Aerial crown-view tile of a tropical tree (Barro Colorado Island, Panama), acquired 20250715:
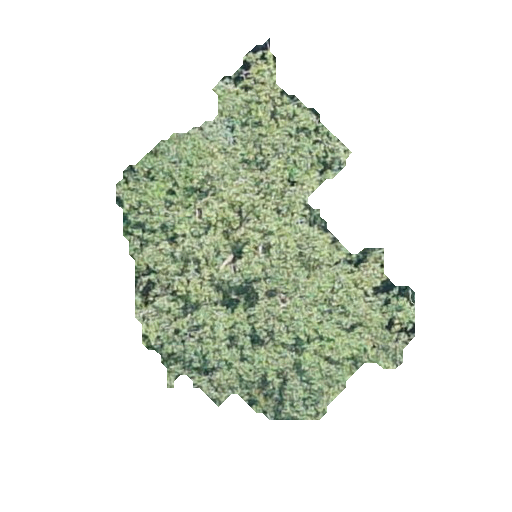
Species: Hieronyma alchorneoides
GBIF accepted scientific name: Hieronyma alchorneoides
Crown area: 97.508 m²